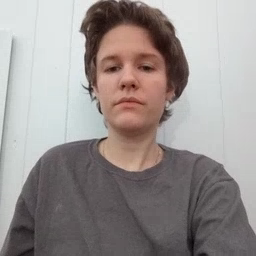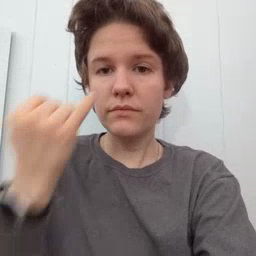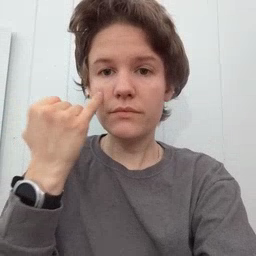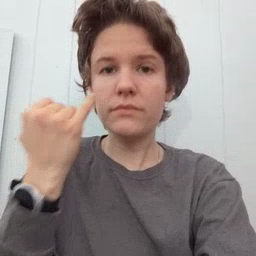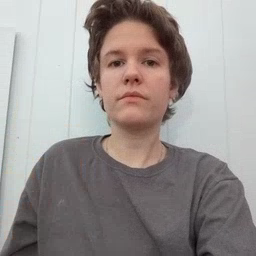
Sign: if